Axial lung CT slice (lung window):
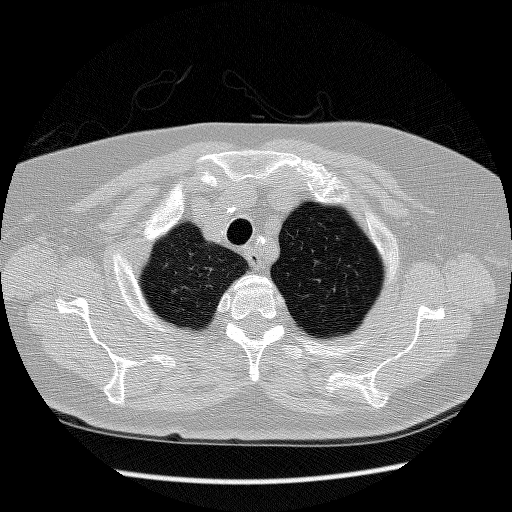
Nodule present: no